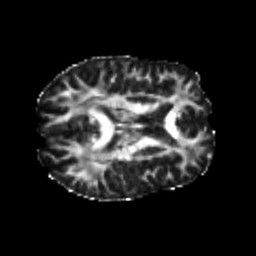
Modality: FA
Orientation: axial
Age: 22
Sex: male
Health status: healthy
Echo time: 0.074 s